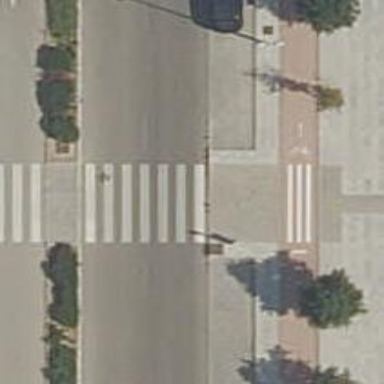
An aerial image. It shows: Uncontrolled crossing on the road.